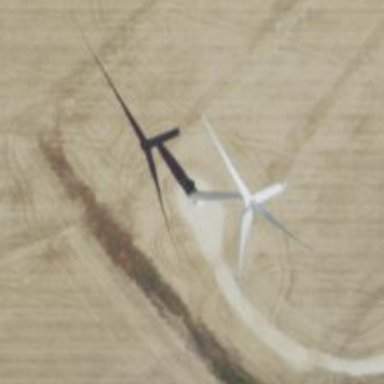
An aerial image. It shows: Wind turbine generator that utilizes wind as its source for generating electricity. It is of the horizontal axis type.